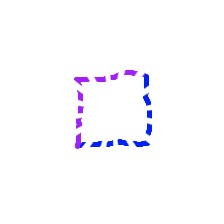
Shape: square